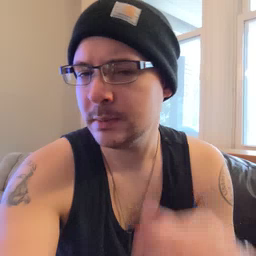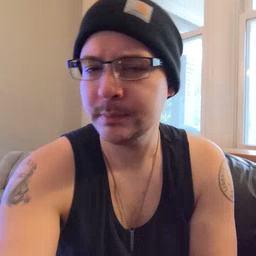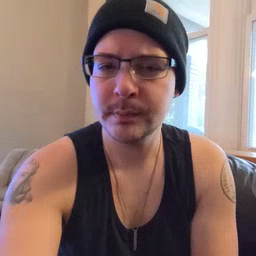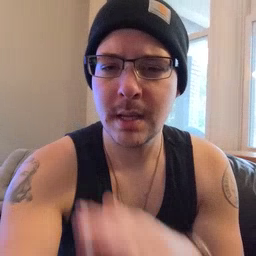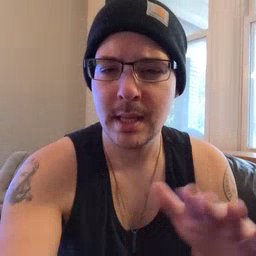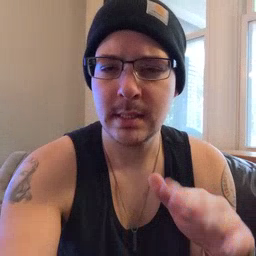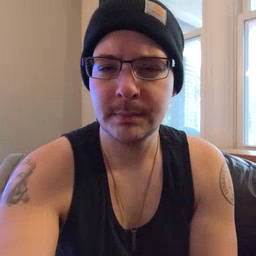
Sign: clean